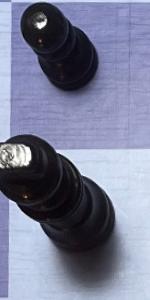
Label: King_Black